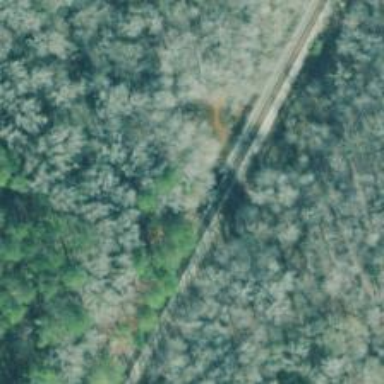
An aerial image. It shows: Railway bridge.